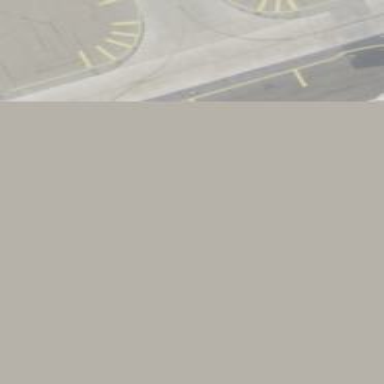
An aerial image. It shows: Image of taxiway at airport.